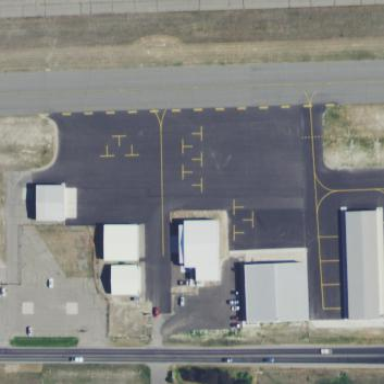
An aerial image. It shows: Apron at the airport.